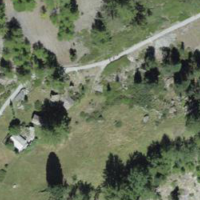
EUNIS habitat code: 43
Species observed at this site:
Campanula spicata
Cuculus canorus
Sambucus racemosa
Lactuca perennis
Turdus merula